Question: Can you comment on the below design.
Am I setting myself up for destruction with this sort of design? I have been designing systems over and over again because of completely new requirements that can't be hacked in designs so now I'm looking long term solution to have the most flexible system.
With this design I could dynamically create complexity and designs like below now I realize the implementation won't be straight forward so before I spend days on it I wanted to get some real input.
Is that a common no-no or is that common?
Any input would be appreciated.

'''
instance
firstname bob
lastname gates
scoreone 20
scoretwo 90
scorethree
scorethreePart1 30
scoreThreePart2 32
CREATE DATABASE uni;
use uni;
CREATE TABLE instance (
ID INT NOT NULL AUTO_INCREMENT PRIMARY KEY,
ParentID INT DEFAULT NULL,
FOREIGN KEY (ParentID) REFERENCES instance(ID) ON DELETE CASCADE
) ENGINE=InnoDB;
CREATE TABLE keyval_connector (
ID INT NOT NULL AUTO_INCREMENT PRIMARY KEY,
ParentID INT NOT NULL,
TextKey VARCHAR(255) NOT NULL,
Note TEXT DEFAULT NULL,
UNIQUE(ParentID, TextKey),
FOREIGN KEY (ParentID) REFERENCES instance(ID) ON DELETE CASCADE
) ENGINE=InnoDB;
CREATE TABLE keyval_int (
ID INT NOT NULL AUTO_INCREMENT PRIMARY KEY,
ParentID INT NOT NULL,
Value INT DEFAULT NULL,
UNIQUE(Value),
FOREIGN KEY (ParentID) REFERENCES keyval_connector(ID) ON DELETE CASCADE
) ENGINE=InnoDB;
CREATE TABLE keyval_varchar (
ID INT NOT NULL AUTO_INCREMENT PRIMARY KEY,
ParentID INT NOT NULL,
Value VARCHAR(255) DEFAULT NULL,
UNIQUE(Value),
FOREIGN KEY (ParentID) REFERENCES keyval_connector(ID) ON DELETE CASCADE
) ENGINE=InnoDB;
CREATE TABLE keyval_double (
ID INT NOT NULL AUTO_INCREMENT PRIMARY KEY,
ParentID INT NOT NULL,
Value DOUBLE DEFAULT NULL,
UNIQUE(Value),
FOREIGN KEY (ParentID) REFERENCES keyval_connector(ID) ON DELETE CASCADE
) ENGINE=InnoDB;
CREATE TABLE keyval_datettime (
ID INT NOT NULL AUTO_INCREMENT PRIMARY KEY,
ParentID INT NOT NULL,
Value DATETIME DEFAULT NULL,
UNIQUE(Value),
FOREIGN KEY (ParentID) REFERENCES keyval_connector(ID) ON DELETE CASCADE
) ENGINE=InnoDB;
'''
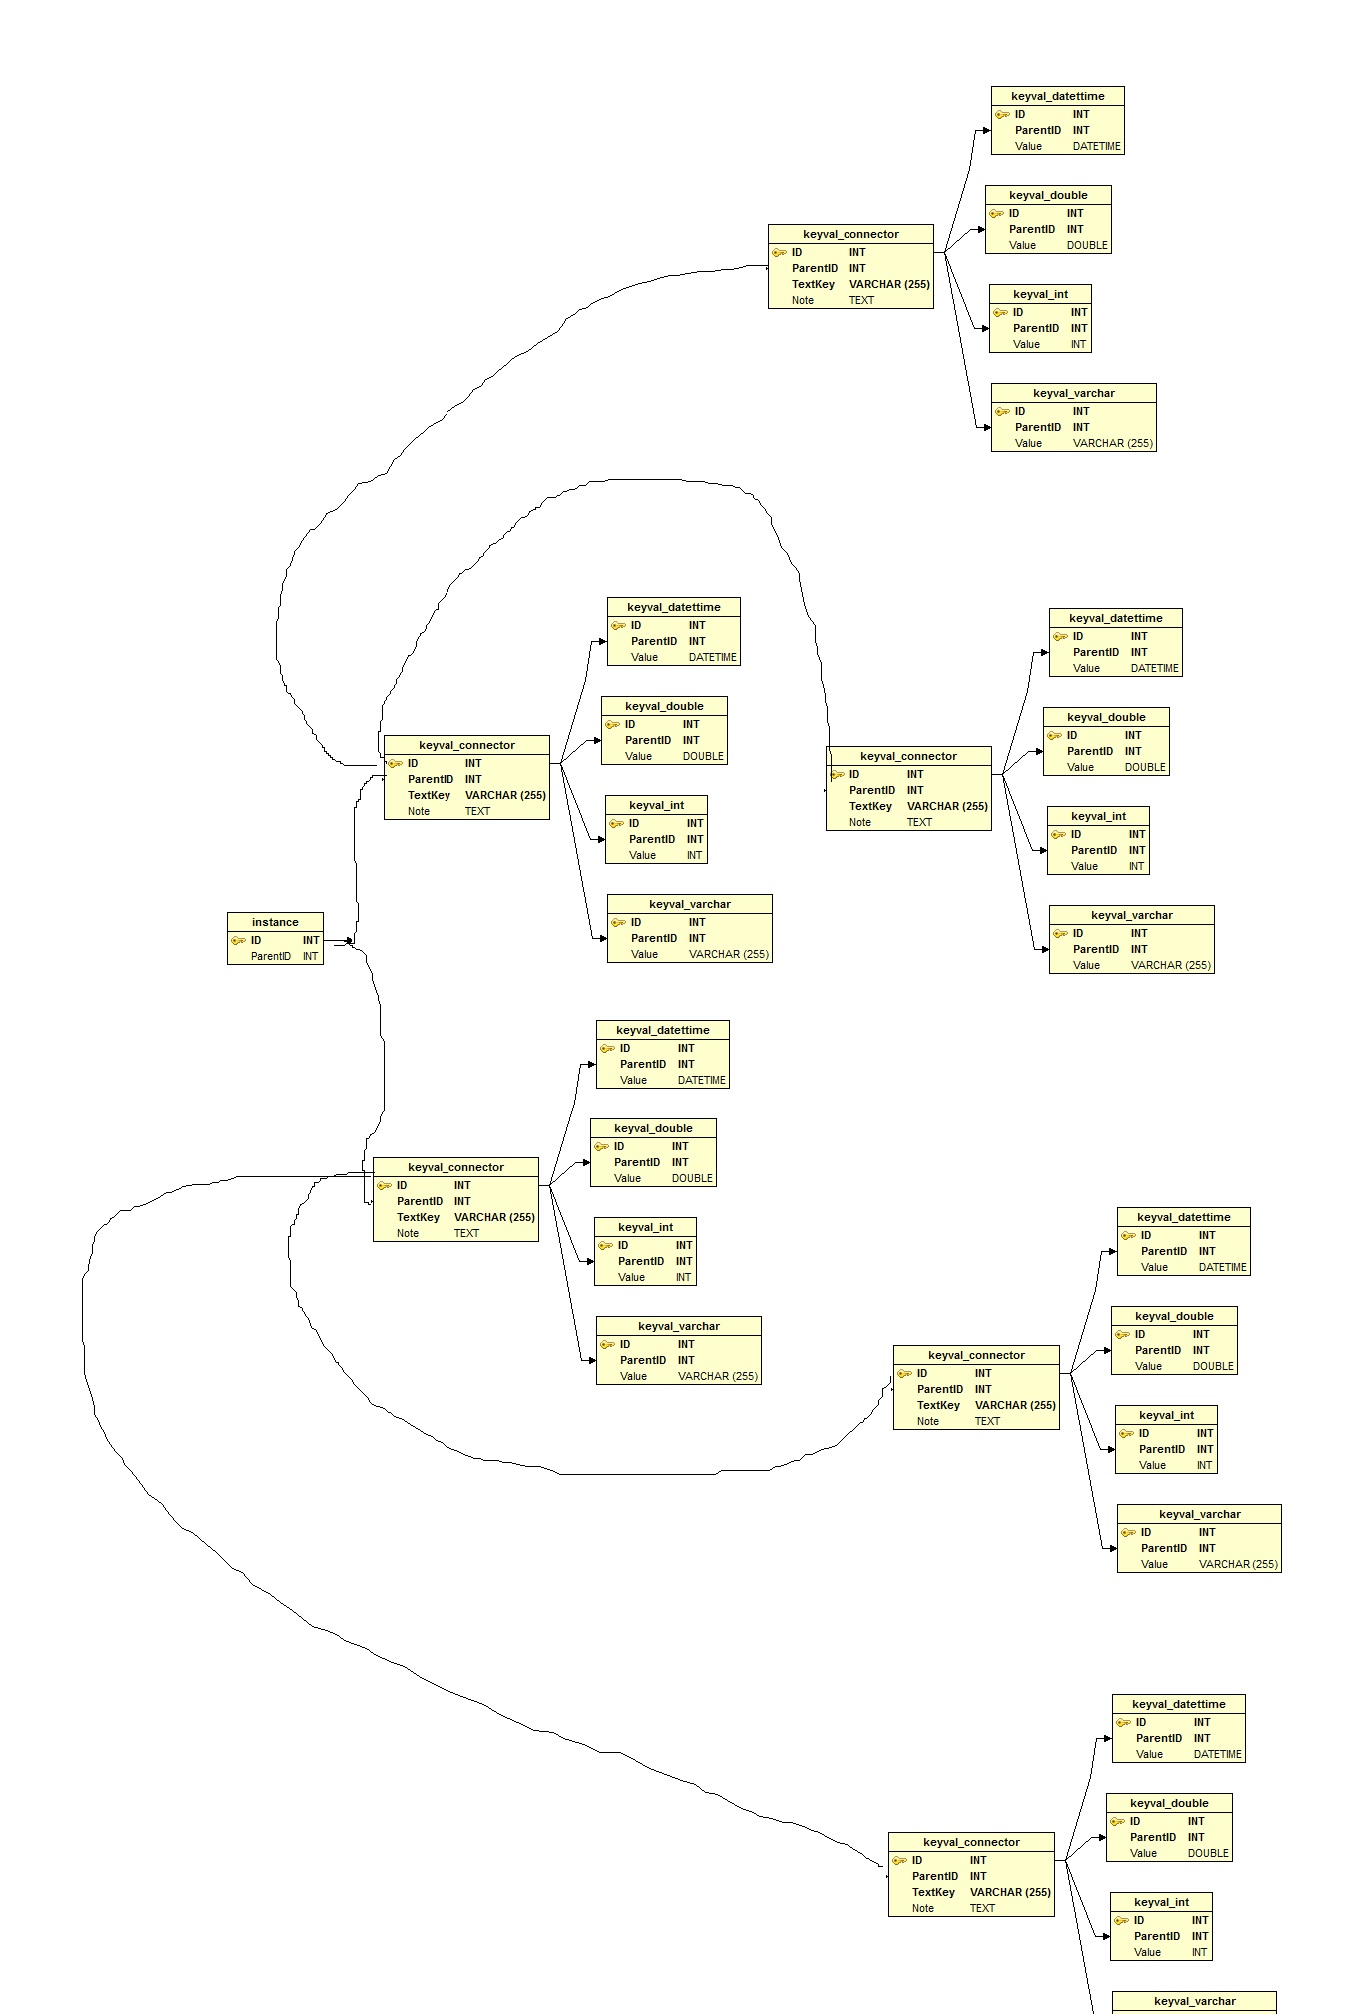
Answer: It looks like you're going for an <URL>, which has its uses in some situations. Without knowing the specifics of your requirements, it's hard to say if this is a valid use case.